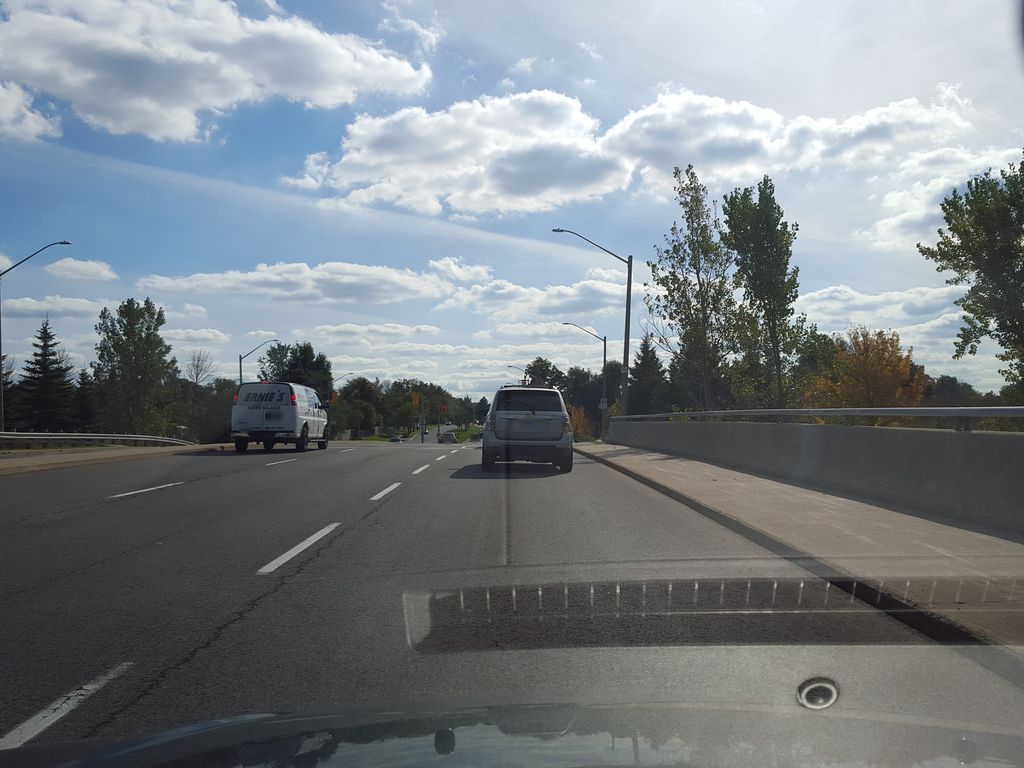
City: hamilton